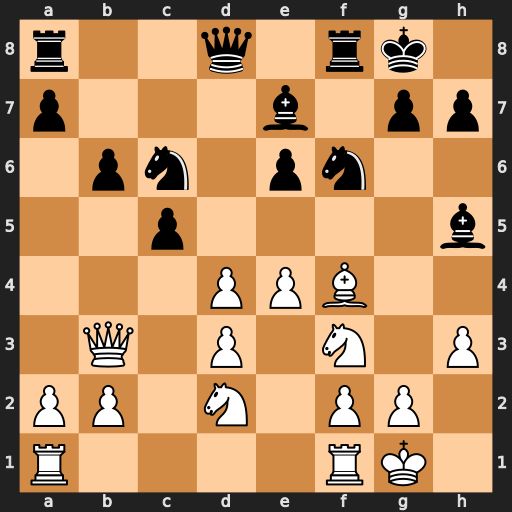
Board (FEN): r2q1rk1/p3b1pp/1pn1pn2/2p4b/3PPB2/1Q1P1N1P/PP1N1PP1/R4RK1
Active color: w
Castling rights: -
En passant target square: -
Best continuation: Qxe6+ Kh8 Qxc6